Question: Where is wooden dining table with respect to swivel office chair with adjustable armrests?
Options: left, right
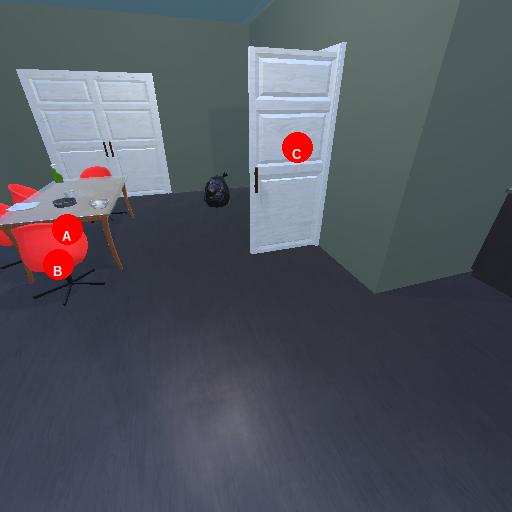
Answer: left